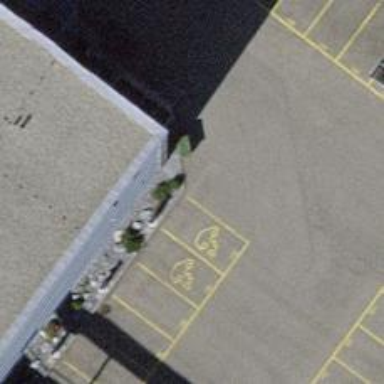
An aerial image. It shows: Charging station.